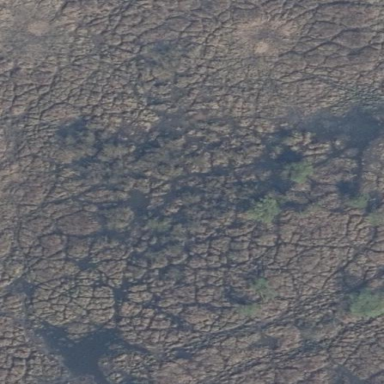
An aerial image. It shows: Swamp in wetland area.